Interaction volume radius: 5 \u00c5
Interaction volume height: 15 \u00c5
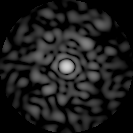
Disorder parameter: 0.8389